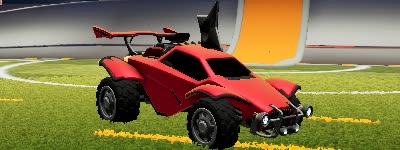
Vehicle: octane